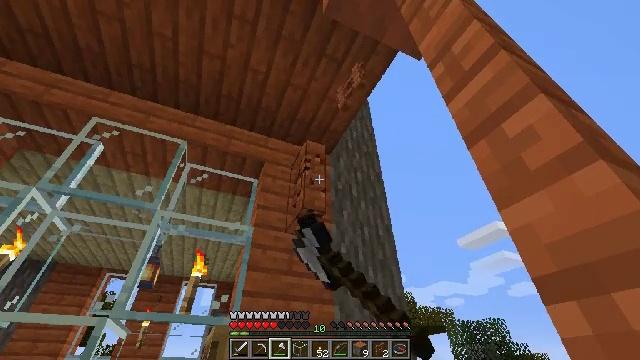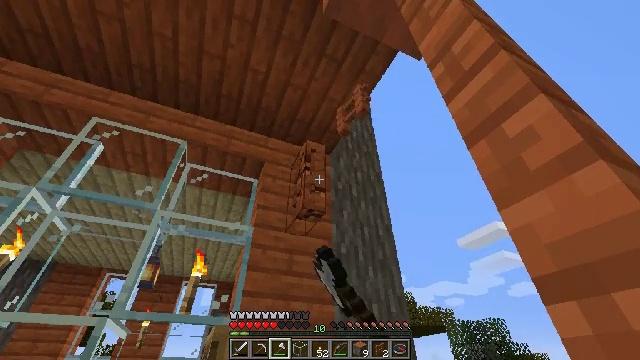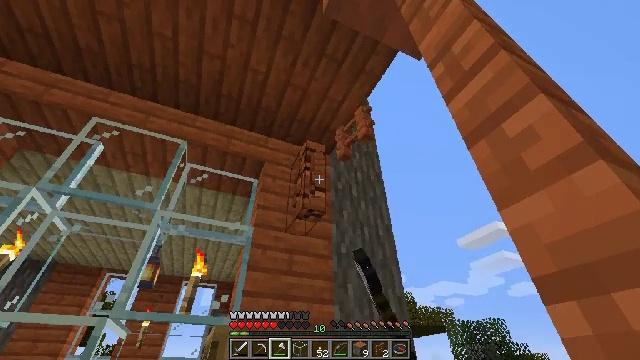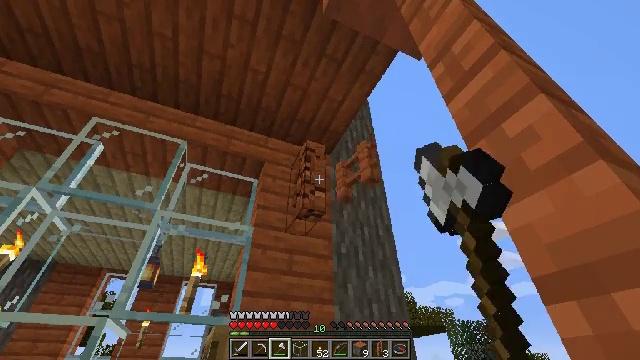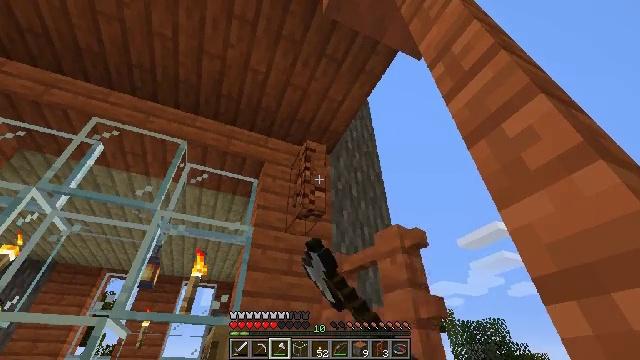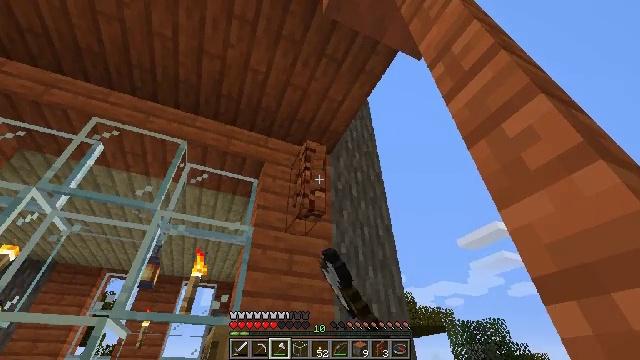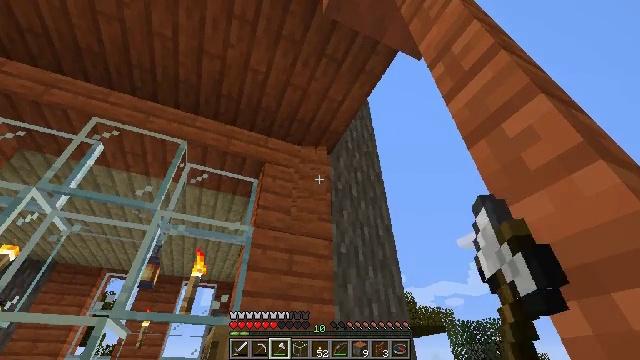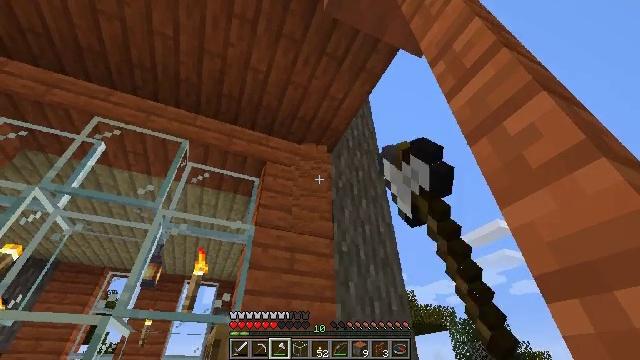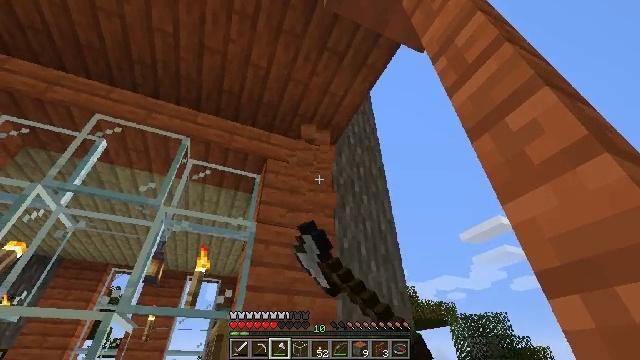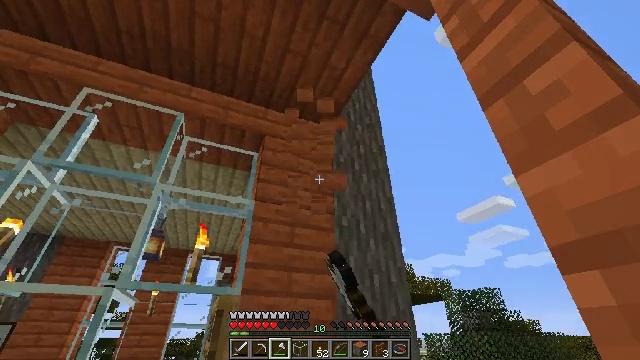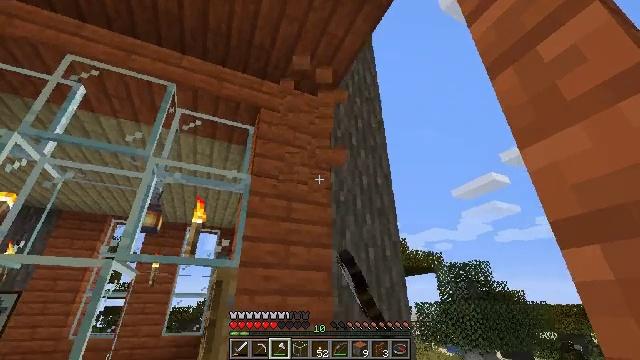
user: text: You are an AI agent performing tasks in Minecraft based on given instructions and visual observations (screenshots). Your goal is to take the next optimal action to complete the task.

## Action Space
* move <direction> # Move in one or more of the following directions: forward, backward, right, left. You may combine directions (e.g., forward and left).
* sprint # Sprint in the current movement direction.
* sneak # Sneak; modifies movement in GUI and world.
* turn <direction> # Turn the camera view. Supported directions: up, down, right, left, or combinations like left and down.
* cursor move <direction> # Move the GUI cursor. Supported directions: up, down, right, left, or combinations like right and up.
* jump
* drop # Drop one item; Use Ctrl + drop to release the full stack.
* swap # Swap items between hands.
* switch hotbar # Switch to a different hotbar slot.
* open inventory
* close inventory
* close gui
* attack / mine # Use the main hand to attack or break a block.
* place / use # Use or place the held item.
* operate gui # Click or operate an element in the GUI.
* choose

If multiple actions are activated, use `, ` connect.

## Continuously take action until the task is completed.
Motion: motion action
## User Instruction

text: Reclaim the acacia fence from a structure.
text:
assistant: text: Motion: attack / mine
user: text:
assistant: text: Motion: attack / mine
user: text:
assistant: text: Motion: attack / mine
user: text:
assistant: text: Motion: attack / mine
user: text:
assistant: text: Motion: attack / mine
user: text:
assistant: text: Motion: attack / mine
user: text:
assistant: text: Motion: attack / mine
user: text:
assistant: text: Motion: no_op
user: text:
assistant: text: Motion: move forward, turn down
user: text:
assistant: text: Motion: move forward, turn down
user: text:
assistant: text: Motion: no_op